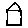
Label: house